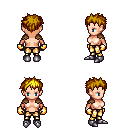
a pixel art fantasy rpg character, female body template, human, light skin, leather shoulder armor, gold greaves, blonde bedhead hairstyle, gold gloves, metal boots, four views (front, back, left, right), 2x2 character sprite sheet, small pixel art, hard edges, no anti-aliasing